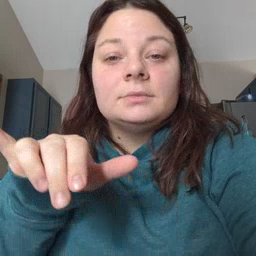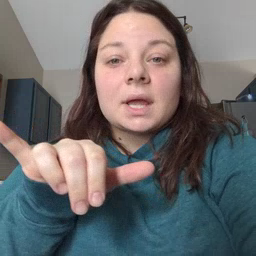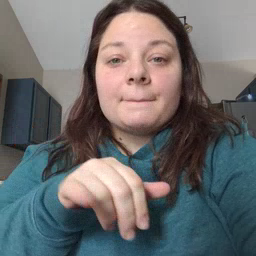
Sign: same